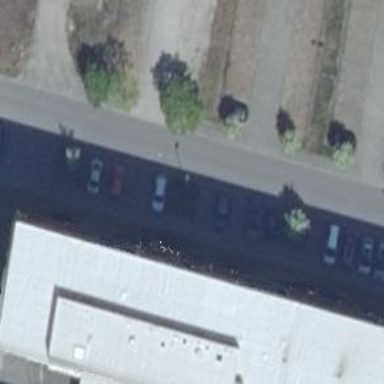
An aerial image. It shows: Service road with diagonal left parking lanes.